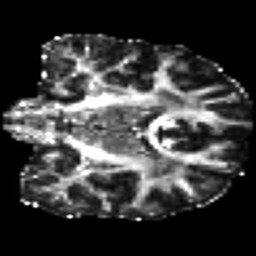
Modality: FA
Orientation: coronal
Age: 39
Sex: male
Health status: healthy
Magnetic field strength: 3 T
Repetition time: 9 s
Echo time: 0.093 s